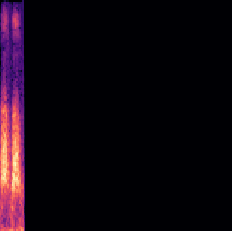
Sound class: Dog